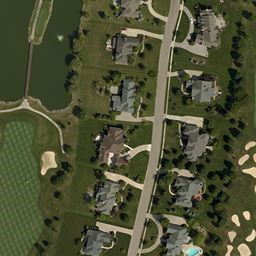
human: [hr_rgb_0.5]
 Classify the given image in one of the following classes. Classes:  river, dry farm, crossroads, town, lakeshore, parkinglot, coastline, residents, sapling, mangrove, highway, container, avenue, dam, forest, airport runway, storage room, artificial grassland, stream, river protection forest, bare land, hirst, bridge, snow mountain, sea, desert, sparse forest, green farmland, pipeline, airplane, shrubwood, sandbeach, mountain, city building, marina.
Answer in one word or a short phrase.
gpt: town